Question: I have this in my design form.

My codes are the follwoing
'''
Private Sub Button2_Click(sender As Object, e As EventArgs) Handles Button2.Click
RichTextBox1.AppendText(TextBox1.Text)
End Sub
Private Sub TextBox1_Keyup(sender As Object, e As KeyEventArgs) Handles TextBox1.KeyUp
If e.KeyCode = Keys.Enter Then
Call Button2_Click(sender, e)
End If
End Sub
'''
The problem is when I click on textbox, typed something in it then pressed enter I will hear a beeping sound. That sound is the one that I want to disable.
I also notice that if I just typed in the textbox and click the button I can hear no sound, the sound occurs whenever I clicked on textbox, type something in it and pressed enter.
By conducting a thorough research, I realized that the ding sounds doesn't come from button pressed but from the last line of richtextbox. It is the same sound that we can heard when we pressed key_down and we are in the last line of a richtextbox. 'How do I disable it?'
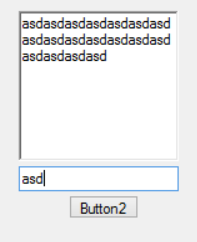
Answer: Just set the <URL> property of the Form to Button2. Then you don't need the KeyUp code at all:
'''
Private Sub Form1_Load(sender As Object, e As EventArgs) Handles MyBase.Load
Me.AcceptButton = Button2
End Sub
Private Sub Button2_Click(sender As Object, e As EventArgs) Handles Button2.Click
RichTextBox1.AppendText(TextBox1.Text)
End Sub
' Don't need this code anymore:
'Private Sub TextBox1_Keyup(sender As Object, e As KeyEventArgs) Handles TextBox1.KeyUp
' If e.KeyCode = Keys.Enter Then
' Call Button2_Click(sender, e)
' End If
'End Sub
'''